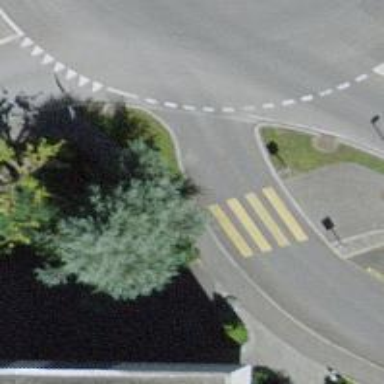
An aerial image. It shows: Marked crossing on footway.